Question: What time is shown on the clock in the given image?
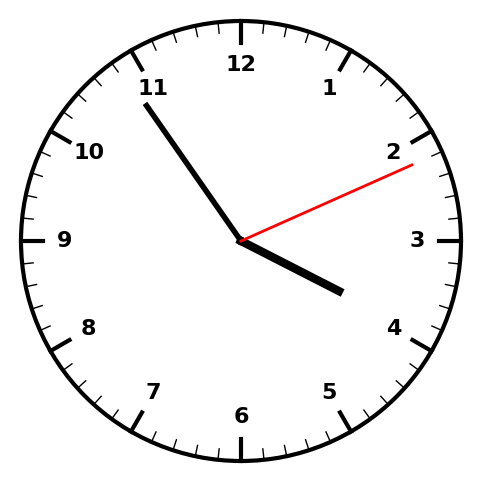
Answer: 03:54:11